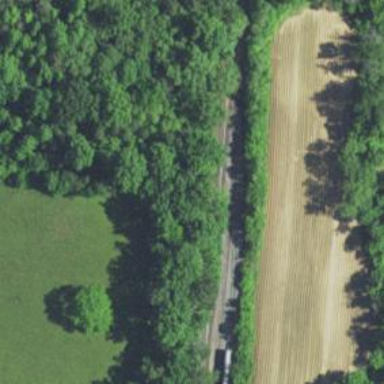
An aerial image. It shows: Railway siding with rails.